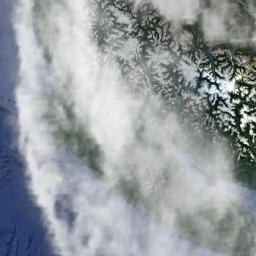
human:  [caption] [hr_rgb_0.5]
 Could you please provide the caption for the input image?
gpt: A thin cloud floats on the azure sea .

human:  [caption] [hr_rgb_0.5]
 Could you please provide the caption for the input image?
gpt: Large fluffy white clouds on green land and blue sea .

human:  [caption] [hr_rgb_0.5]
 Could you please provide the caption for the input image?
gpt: The white cloud is above green land and blue sea .

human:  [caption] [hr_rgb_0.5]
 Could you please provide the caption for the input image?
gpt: The stratus clouds are located above the sea and the land covered by dense vegetation and some snow on the mountains on the land .

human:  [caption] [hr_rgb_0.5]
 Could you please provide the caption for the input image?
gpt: There are sparse white clouds over a coast .